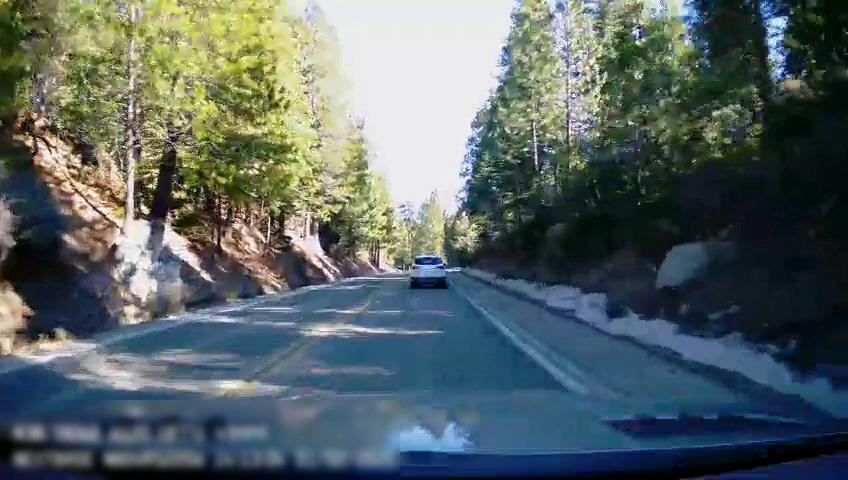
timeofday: Day
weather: Sunny
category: Drivable Space
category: Vehicles | SUV
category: Lanes | Current Lane
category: Lanes | Alternate Lane
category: Lanes | Opposite Lane